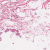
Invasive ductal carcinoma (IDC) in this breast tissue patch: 0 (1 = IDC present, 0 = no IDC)